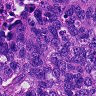
Metastatic tissue present: yes